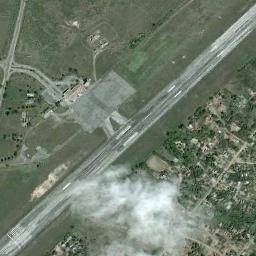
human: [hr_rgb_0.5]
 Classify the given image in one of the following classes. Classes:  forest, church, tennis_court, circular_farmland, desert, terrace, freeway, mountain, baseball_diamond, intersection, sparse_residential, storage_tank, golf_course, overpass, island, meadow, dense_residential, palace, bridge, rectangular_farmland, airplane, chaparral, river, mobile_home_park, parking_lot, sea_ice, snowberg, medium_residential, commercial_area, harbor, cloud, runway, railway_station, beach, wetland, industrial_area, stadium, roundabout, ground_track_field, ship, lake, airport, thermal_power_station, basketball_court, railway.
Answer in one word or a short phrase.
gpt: airport